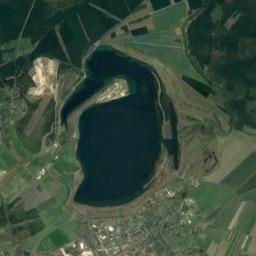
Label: lake